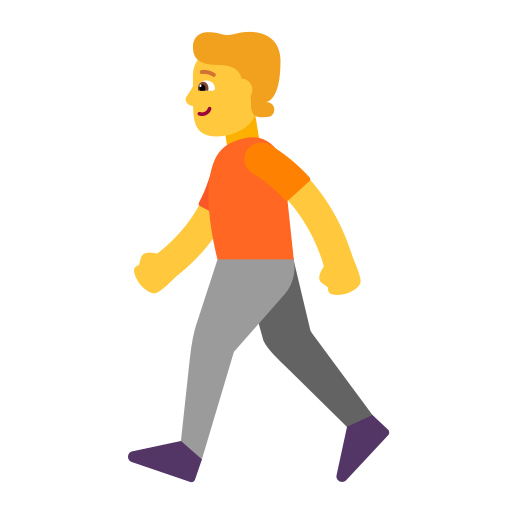
person walking flat default